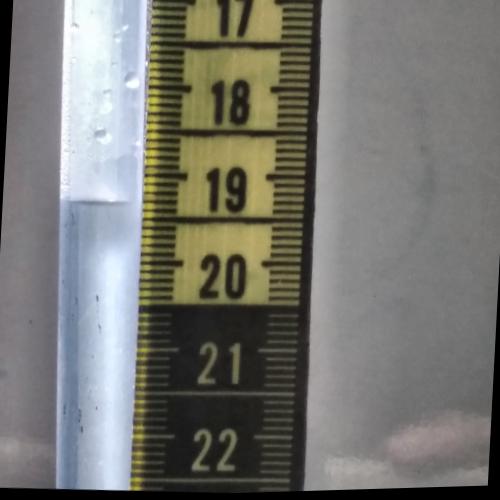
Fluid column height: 19.3 cm